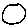
Label: circle